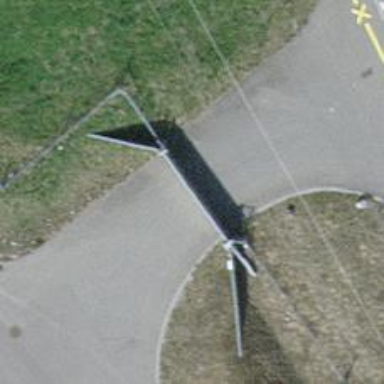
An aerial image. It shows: Gate.